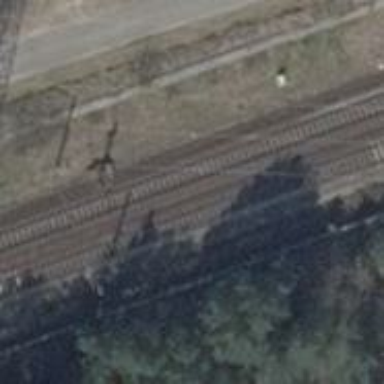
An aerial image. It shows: Railway signal.